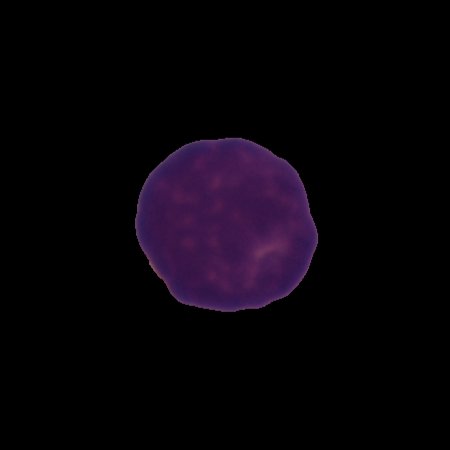
Label: healthy